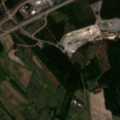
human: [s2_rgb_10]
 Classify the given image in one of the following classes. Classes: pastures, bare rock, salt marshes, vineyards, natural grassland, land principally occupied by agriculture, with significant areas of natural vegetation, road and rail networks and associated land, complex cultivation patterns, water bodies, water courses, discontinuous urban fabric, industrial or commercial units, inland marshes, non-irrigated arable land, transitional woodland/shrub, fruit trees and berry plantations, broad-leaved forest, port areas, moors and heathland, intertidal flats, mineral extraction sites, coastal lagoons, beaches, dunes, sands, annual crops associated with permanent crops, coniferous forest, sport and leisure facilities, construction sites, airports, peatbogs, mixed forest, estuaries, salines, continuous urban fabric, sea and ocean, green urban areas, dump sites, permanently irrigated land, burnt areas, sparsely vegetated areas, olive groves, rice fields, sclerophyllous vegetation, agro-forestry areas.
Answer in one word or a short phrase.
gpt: industrial or commercial units, non-irrigated arable land, coniferous forest, mixed forest, transitional woodland/shrub